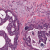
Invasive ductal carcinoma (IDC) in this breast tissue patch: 0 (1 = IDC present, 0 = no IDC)